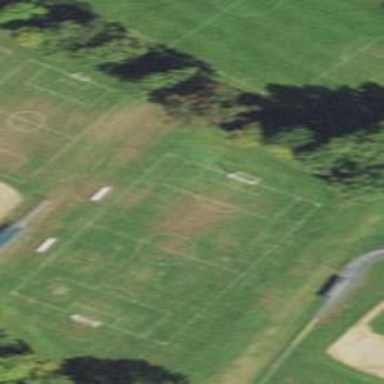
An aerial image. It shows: Soccer pitch for outdoor sports and leisure activities.